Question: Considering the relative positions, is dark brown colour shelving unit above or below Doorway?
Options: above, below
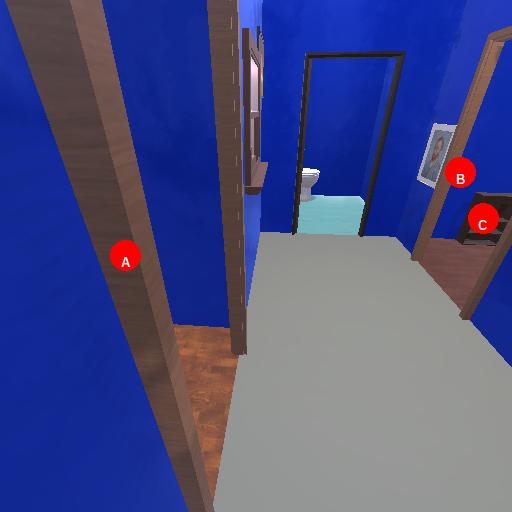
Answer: above